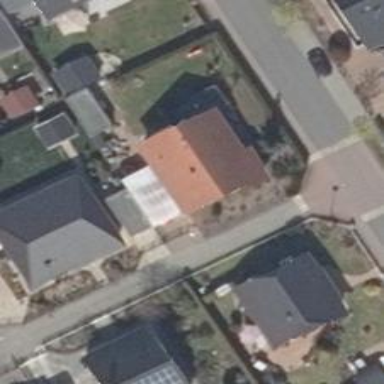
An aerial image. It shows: Gabled house with the roof oriented along the building.